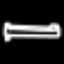
Label: bed